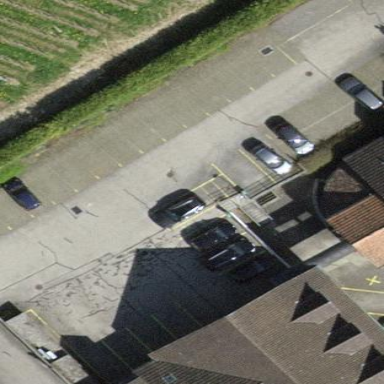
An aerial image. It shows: Parking area with surface.